Aerial crown-view tile of a tropical tree (Barro Colorado Island, Panama), acquired 20250124:
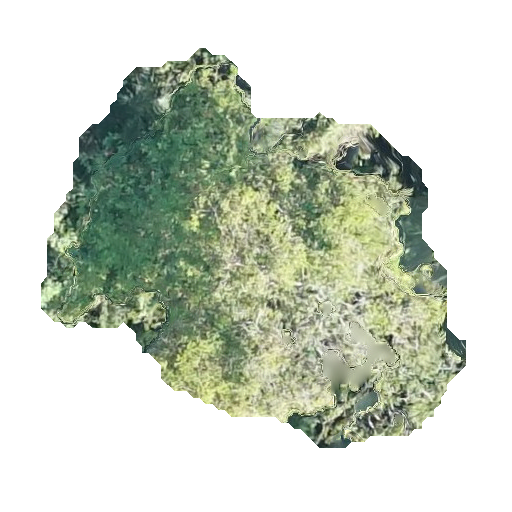
Species: Handroanthus guayacan
GBIF accepted scientific name: Handroanthus guayacan
Crown area: 163.379 m²